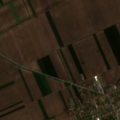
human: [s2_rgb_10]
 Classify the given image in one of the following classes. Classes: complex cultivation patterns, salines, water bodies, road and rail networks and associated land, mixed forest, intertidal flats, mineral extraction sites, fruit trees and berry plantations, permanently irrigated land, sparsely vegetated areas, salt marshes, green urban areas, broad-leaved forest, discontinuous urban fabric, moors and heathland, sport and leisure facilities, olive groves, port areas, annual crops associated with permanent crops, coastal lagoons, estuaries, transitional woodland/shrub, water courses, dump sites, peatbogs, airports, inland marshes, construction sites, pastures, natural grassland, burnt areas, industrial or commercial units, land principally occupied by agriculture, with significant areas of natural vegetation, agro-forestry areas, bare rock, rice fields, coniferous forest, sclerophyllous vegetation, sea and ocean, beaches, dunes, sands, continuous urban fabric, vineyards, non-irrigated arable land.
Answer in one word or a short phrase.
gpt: discontinuous urban fabric, non-irrigated arable land, complex cultivation patterns